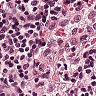
Metastatic tissue present: no